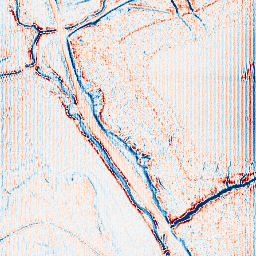
Category: edge_preserving
Decomposition family: anisotropic_diffusion
Decomposition parameters: iterations: 10
kappa: 100
gamma: 0.15
Upsampling method: fft_zeropad
Upsampling parameters: scale: 8
Upsampling scale: 8